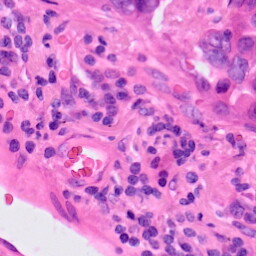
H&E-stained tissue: Lung